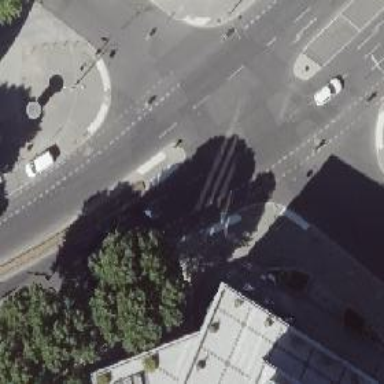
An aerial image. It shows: Footway located on traffic island.